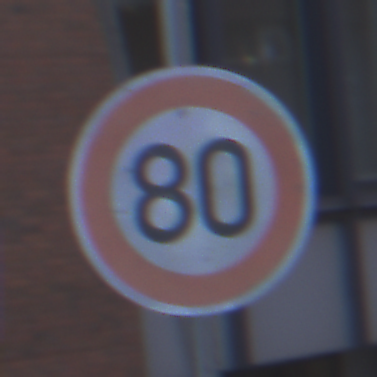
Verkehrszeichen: Geschwindigkeit80
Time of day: SunriseSunset
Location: Outdoor (Urban)
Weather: Clear
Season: NotSpecified
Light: Natural